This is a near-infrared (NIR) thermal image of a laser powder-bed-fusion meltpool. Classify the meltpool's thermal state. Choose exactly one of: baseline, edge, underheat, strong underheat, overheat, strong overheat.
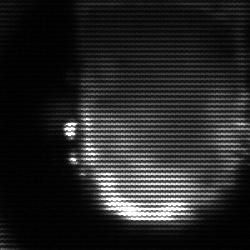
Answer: baseline